Aerial crown-view tile of a tropical tree (Barro Colorado Island, Panama), acquired 20250414:
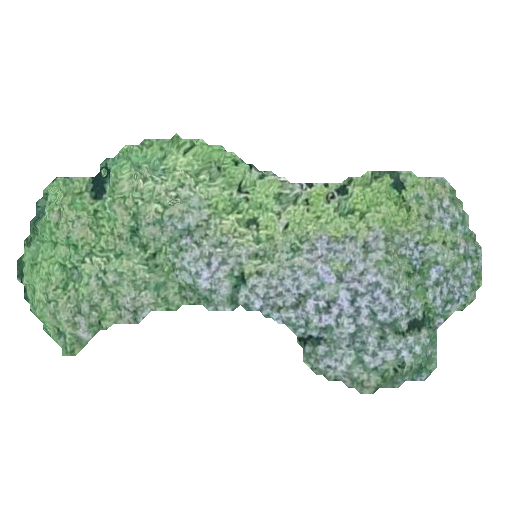
Species: Jacaranda copaia
GBIF accepted scientific name: Jacaranda copaia
Crown area: 111.763 m²